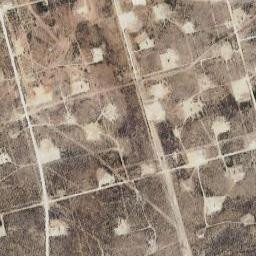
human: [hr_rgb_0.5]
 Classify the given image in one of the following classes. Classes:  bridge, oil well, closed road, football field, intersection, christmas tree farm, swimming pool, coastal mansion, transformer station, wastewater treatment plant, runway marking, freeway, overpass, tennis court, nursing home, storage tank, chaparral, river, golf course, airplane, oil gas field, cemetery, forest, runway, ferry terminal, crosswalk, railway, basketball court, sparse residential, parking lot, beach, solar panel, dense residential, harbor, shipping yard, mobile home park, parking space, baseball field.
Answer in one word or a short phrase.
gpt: oil gas field